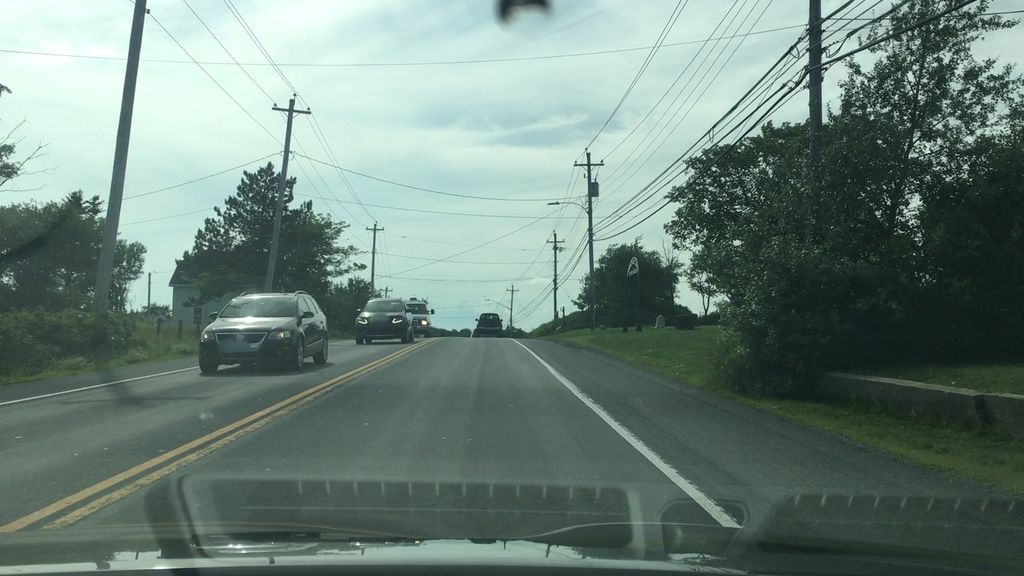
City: halifax